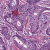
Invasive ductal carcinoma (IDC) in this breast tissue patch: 1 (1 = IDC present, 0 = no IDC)